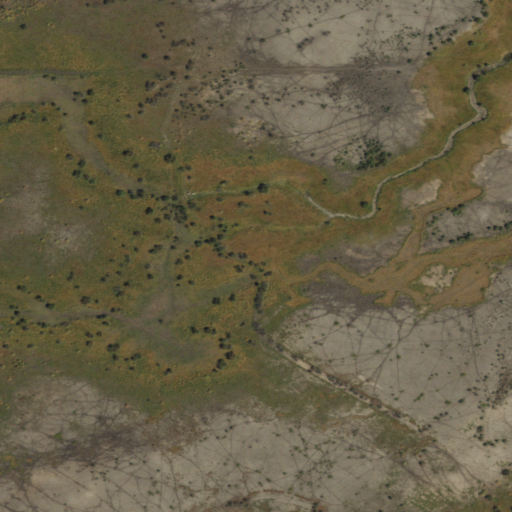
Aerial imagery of island in Nevada named Welch Island containing shrub and herbaceous wetlands